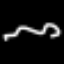
Label: squiggle